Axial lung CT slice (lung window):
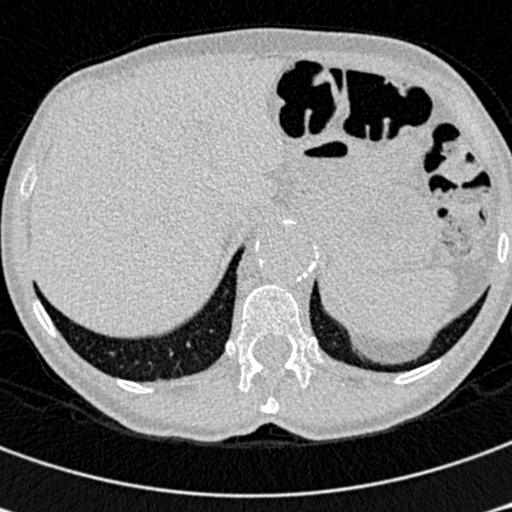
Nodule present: no